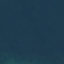
Land use / land cover class: SeaLake